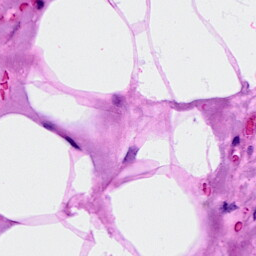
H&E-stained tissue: Breast